Field crop: maize
Growth stage: 2
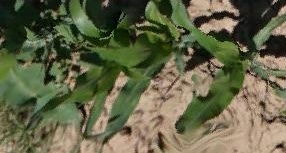
Species: maize